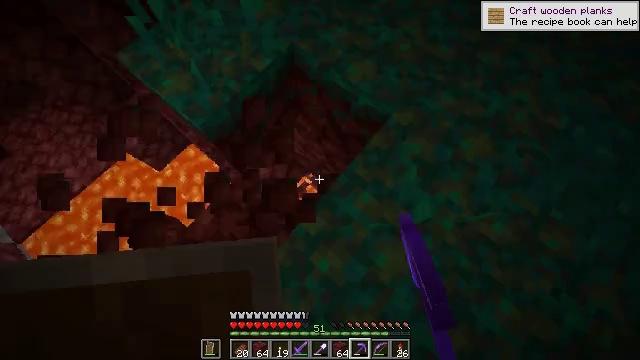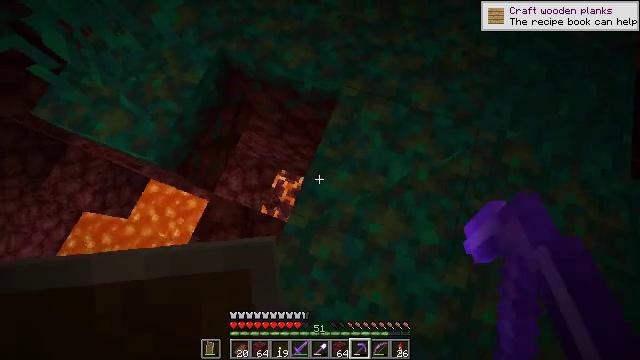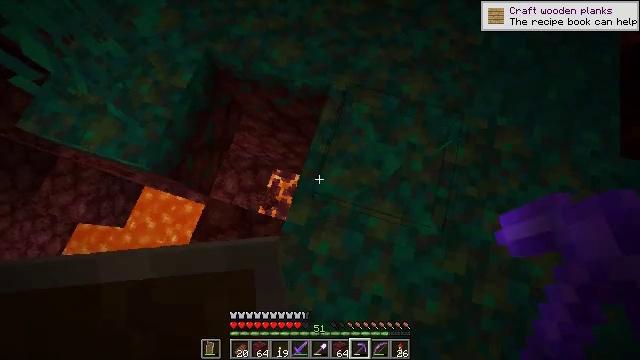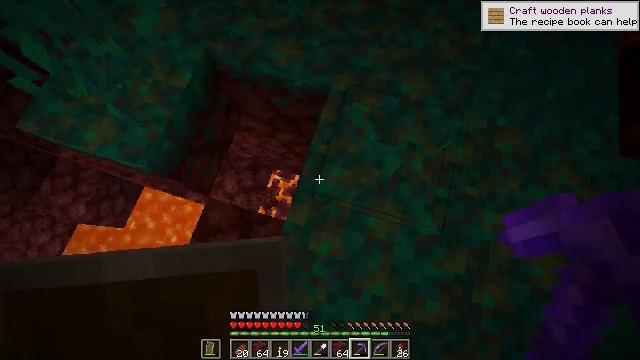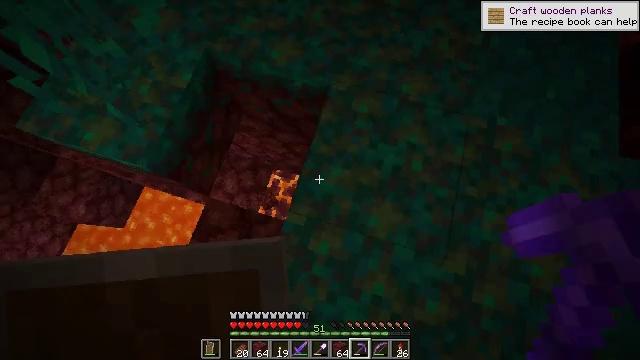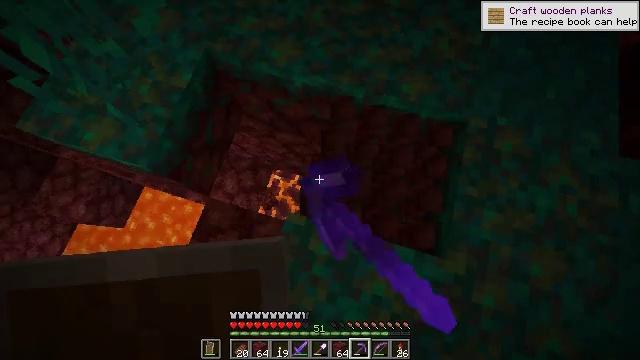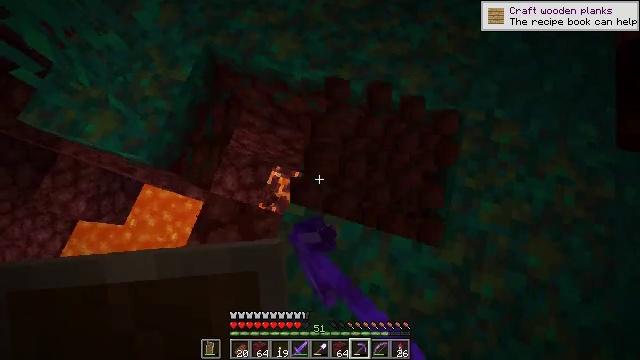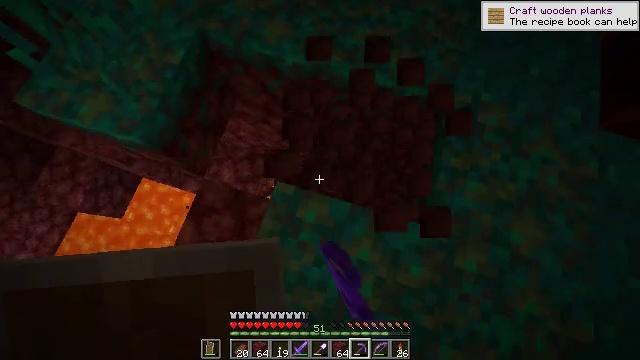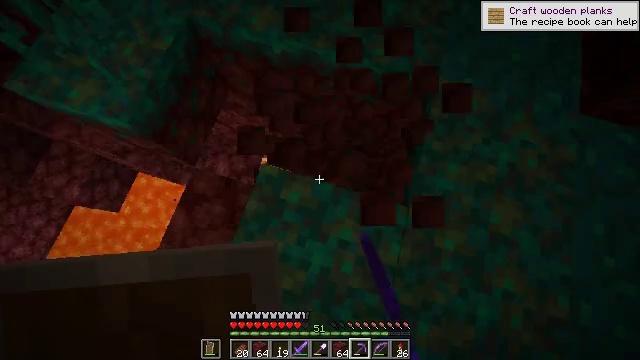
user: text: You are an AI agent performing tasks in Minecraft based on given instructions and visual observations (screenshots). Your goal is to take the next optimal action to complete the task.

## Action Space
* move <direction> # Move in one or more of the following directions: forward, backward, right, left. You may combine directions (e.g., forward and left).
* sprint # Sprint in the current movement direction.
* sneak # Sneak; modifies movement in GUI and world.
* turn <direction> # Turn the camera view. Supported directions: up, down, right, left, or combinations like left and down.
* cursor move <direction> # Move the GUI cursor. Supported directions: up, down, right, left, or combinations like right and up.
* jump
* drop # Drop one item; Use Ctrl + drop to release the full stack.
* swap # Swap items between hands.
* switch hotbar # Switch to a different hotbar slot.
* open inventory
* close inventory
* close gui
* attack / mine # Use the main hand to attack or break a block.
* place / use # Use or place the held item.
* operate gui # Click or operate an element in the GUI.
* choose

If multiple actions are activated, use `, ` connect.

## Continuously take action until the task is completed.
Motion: motion action
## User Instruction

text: Harvest nether sprouts.
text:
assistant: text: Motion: turn right and down
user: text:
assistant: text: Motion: turn right
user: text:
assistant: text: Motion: no_op
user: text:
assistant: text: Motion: attack / mine
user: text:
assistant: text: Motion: attack / mine
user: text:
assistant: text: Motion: move back
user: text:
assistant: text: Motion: move back and move right
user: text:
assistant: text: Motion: move back and move right
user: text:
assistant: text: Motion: no_op